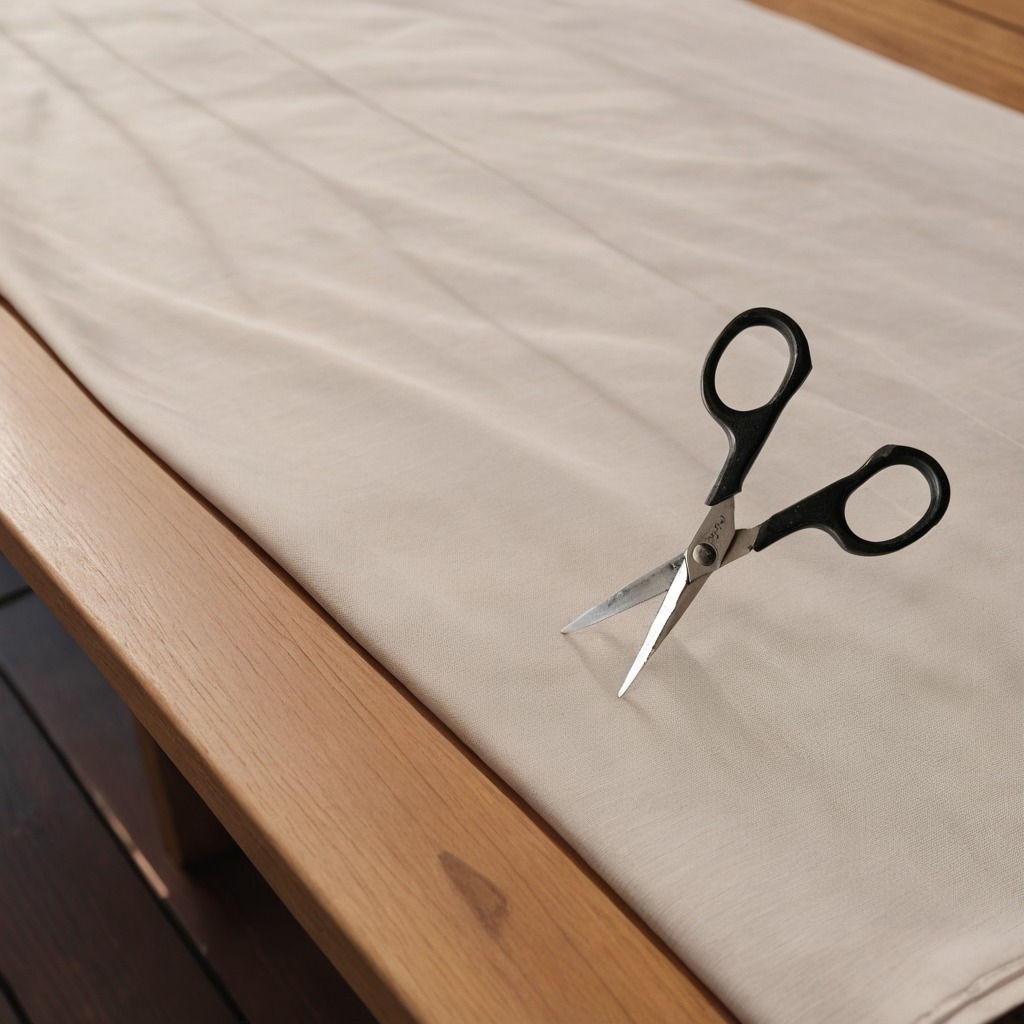
A scissor lies on a wooden table in an outdoor workshop during daytime bright natural light soft shadows worn but beneath the cloth.